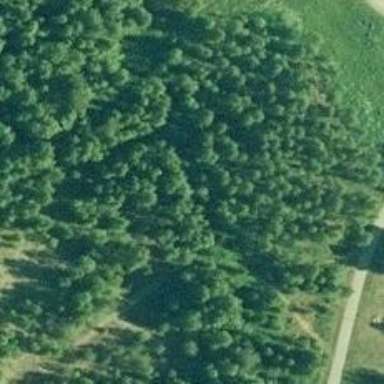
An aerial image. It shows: Path.